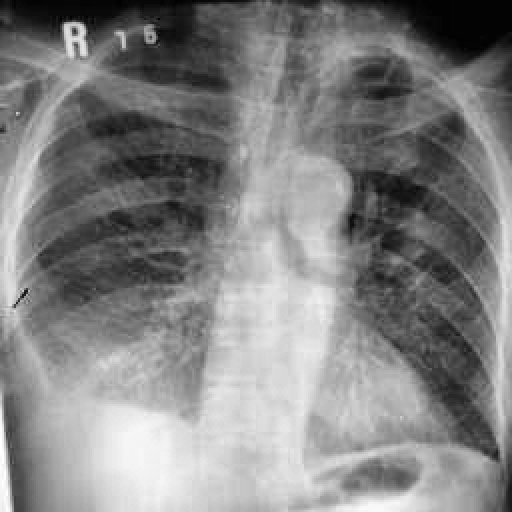
Finding: TUBERCULOSIS